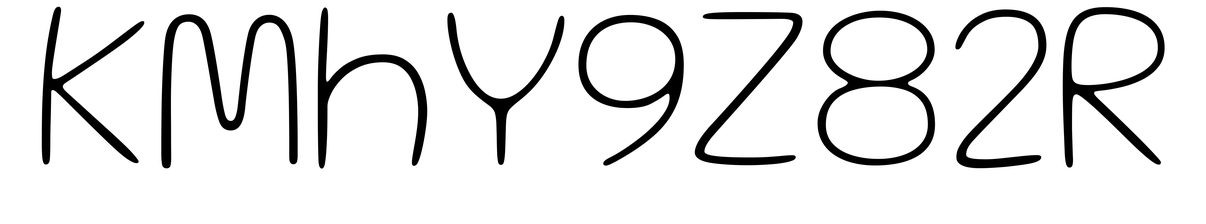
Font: Gluten_Thin